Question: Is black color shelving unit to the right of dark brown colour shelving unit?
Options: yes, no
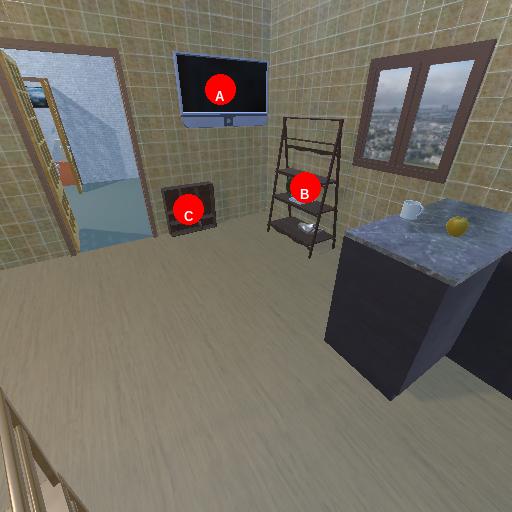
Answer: yes